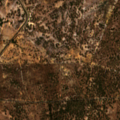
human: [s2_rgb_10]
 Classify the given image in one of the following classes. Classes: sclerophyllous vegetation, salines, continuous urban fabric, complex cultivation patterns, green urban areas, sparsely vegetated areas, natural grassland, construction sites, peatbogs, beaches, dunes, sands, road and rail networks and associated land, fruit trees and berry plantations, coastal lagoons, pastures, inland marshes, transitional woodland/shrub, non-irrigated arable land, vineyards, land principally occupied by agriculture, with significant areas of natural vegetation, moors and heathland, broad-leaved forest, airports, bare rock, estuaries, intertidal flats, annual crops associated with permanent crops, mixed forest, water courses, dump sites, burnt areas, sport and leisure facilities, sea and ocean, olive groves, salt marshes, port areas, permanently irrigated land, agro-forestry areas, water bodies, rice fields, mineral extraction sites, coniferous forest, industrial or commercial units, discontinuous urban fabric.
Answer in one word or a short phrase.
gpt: pastures, agro-forestry areas, transitional woodland/shrub